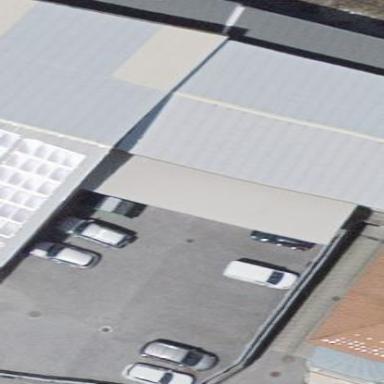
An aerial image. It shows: View of roof of building.